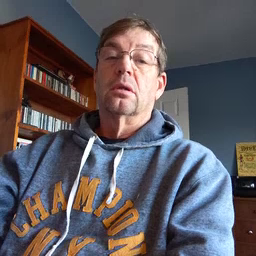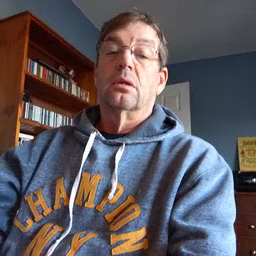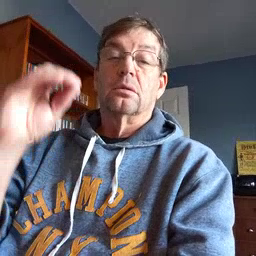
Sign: sun